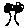
Label: tree